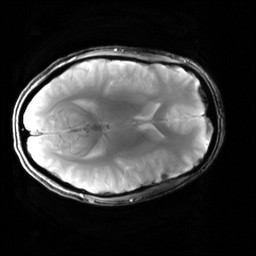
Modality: T2starw
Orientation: axial
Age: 26
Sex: female
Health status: healthy
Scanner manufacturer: siemens
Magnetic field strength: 3 T
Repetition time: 0.7 s
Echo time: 0.02 s